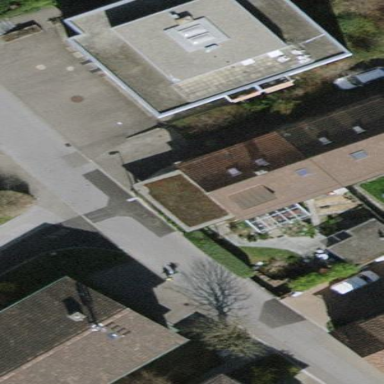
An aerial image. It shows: Building with tiled roof.